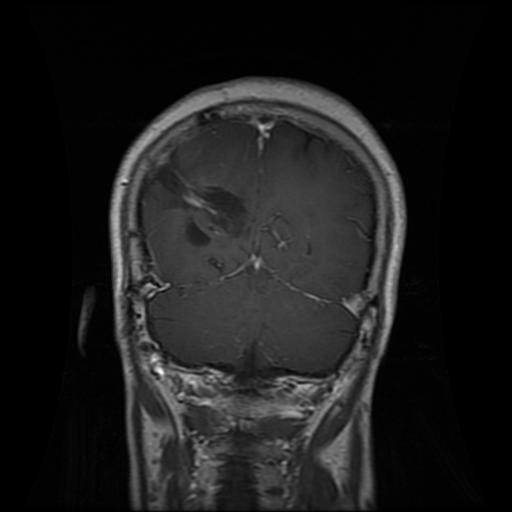
Label: glioma